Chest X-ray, PA view. Patient: 56 years old, sex M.
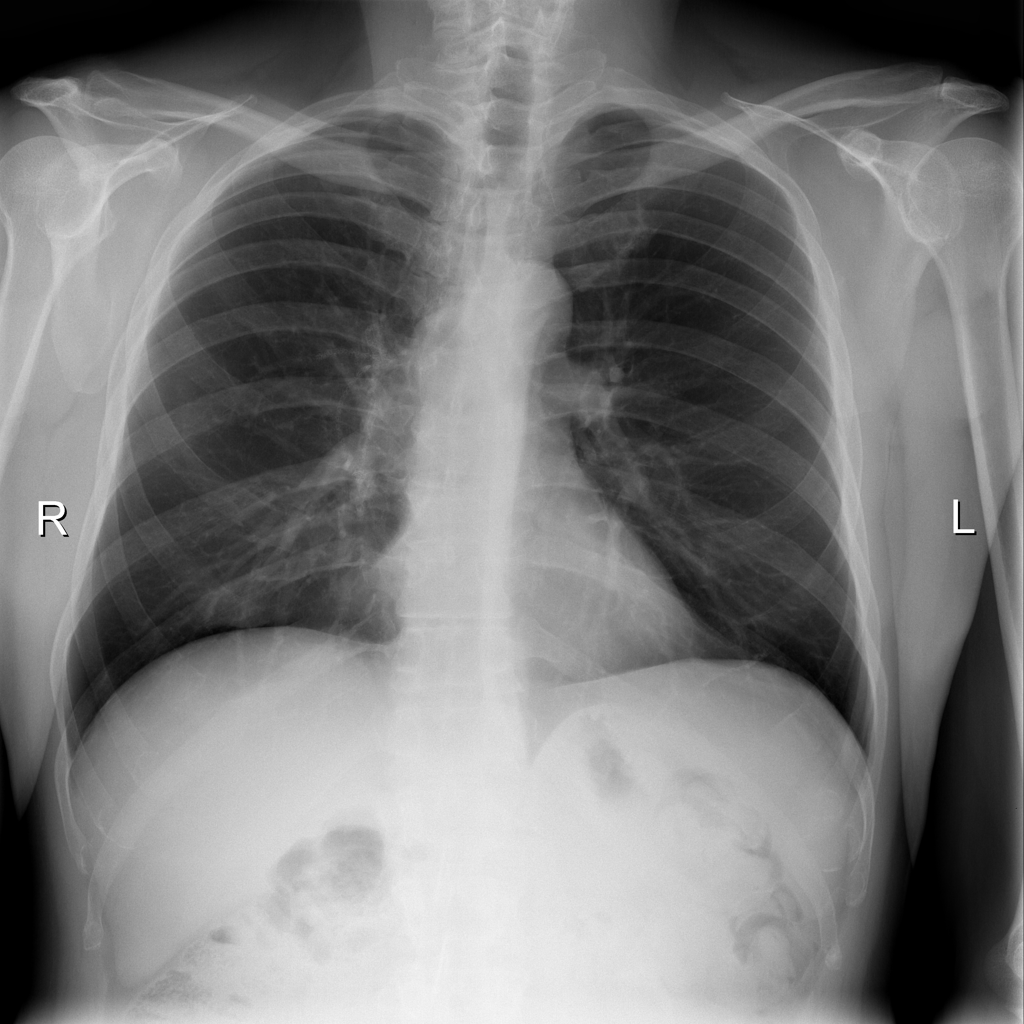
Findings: Infiltration